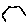
Label: hexagon